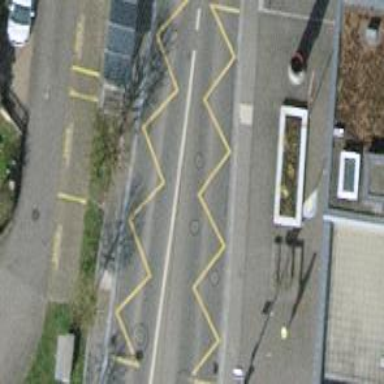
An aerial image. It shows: Bus stop with designated public transport stop position.